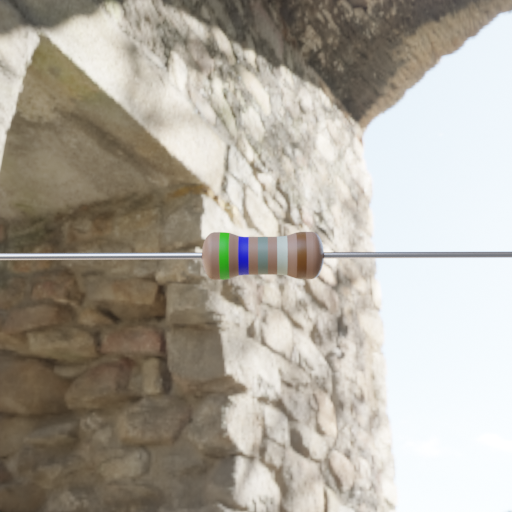
Resistor colour bands (in order): green, blue, gray, silver, brown